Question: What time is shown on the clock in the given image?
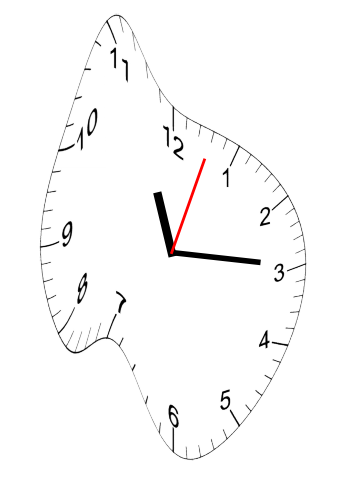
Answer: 11:15:03